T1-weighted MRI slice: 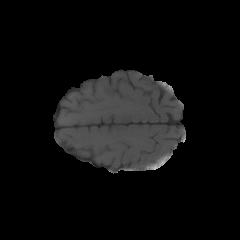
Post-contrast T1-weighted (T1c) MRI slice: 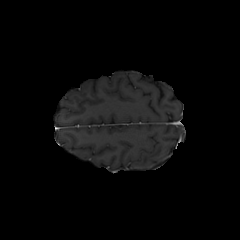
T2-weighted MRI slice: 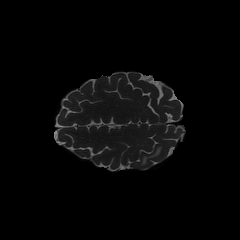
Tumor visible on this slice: yes